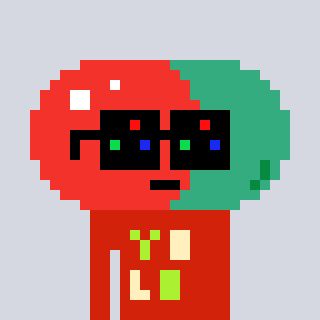
a pixel art character with square black sunglasses, a pill-shaped head and a red-colored body on a cool background